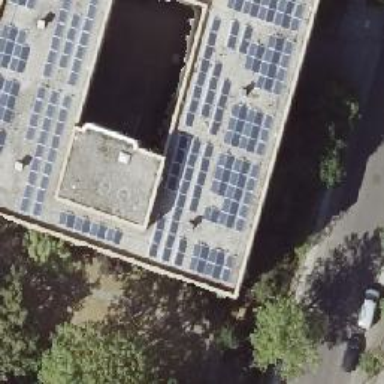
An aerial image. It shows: Solar power generator with photovoltaic panels.